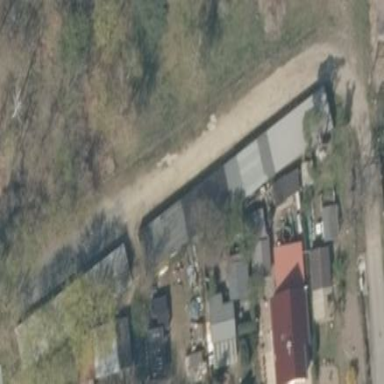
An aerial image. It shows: Garage building.